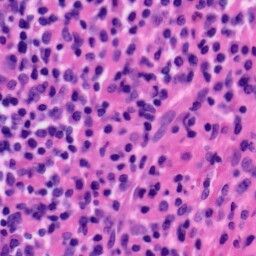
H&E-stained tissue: Tonsil